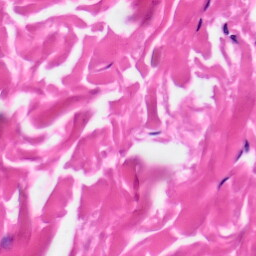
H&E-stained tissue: Skin